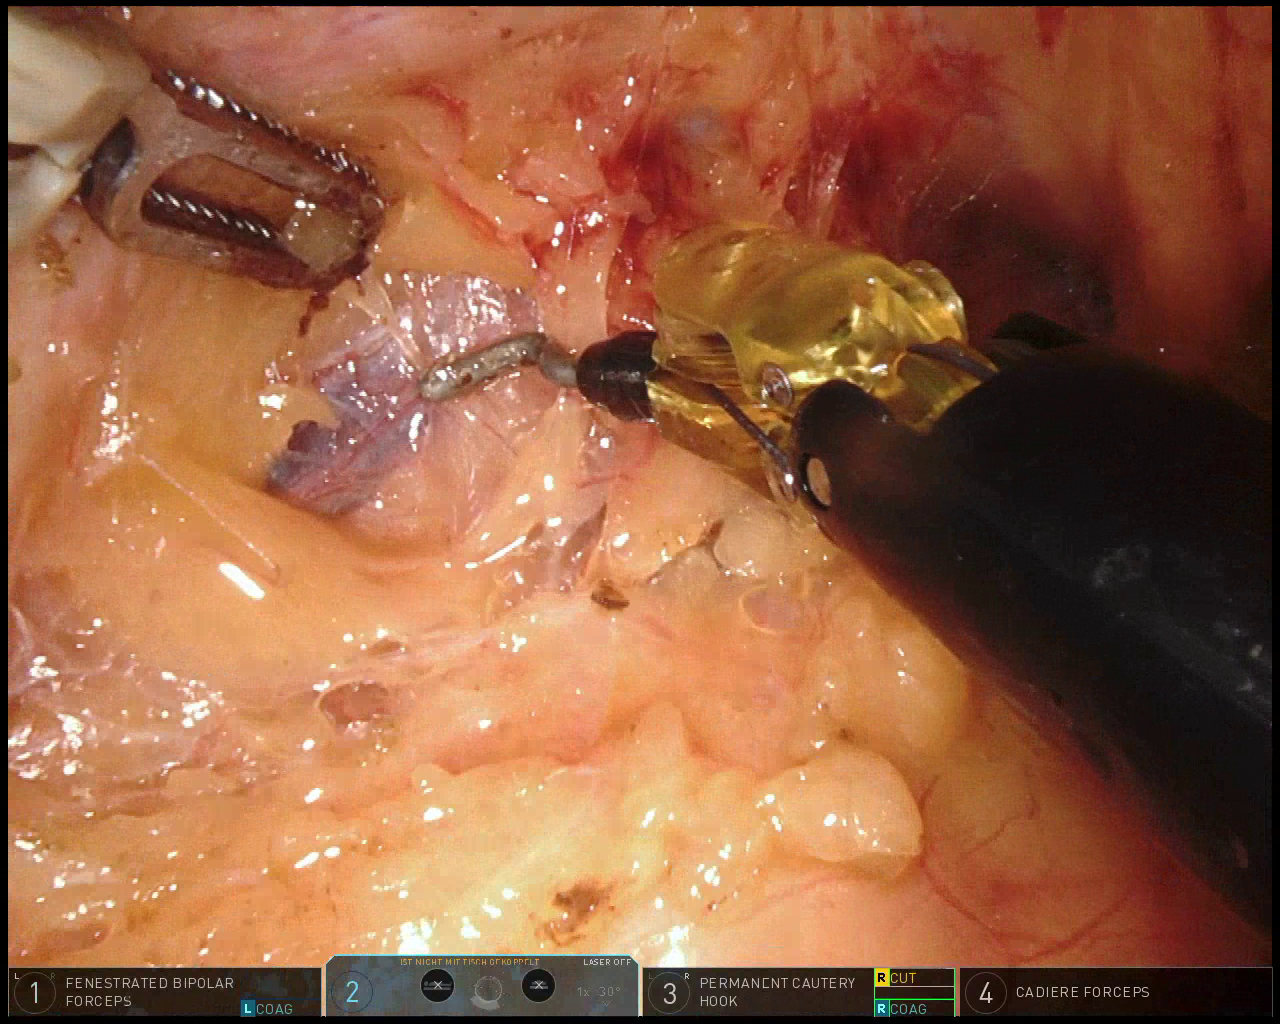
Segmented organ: inferior_mesenteric_artery
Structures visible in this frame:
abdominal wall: no
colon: no
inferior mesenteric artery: yes
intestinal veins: no
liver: no
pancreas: no
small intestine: no
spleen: no
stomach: no
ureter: no
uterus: no
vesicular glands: no